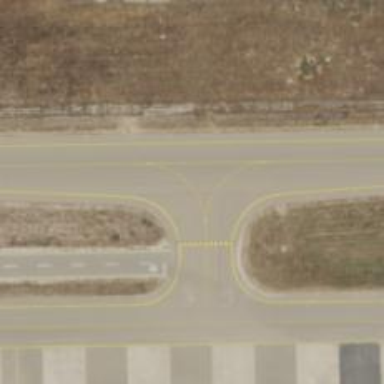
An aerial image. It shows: View of taxiway at the airport.